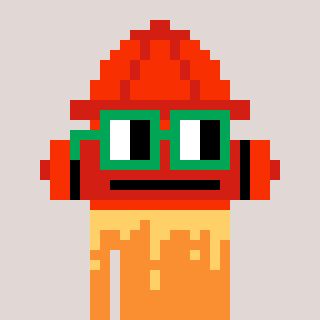
a pixel art character with square green glasses, a fire hydrant-shaped head and a orange-colored body on a warm background